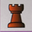
Piece: bR